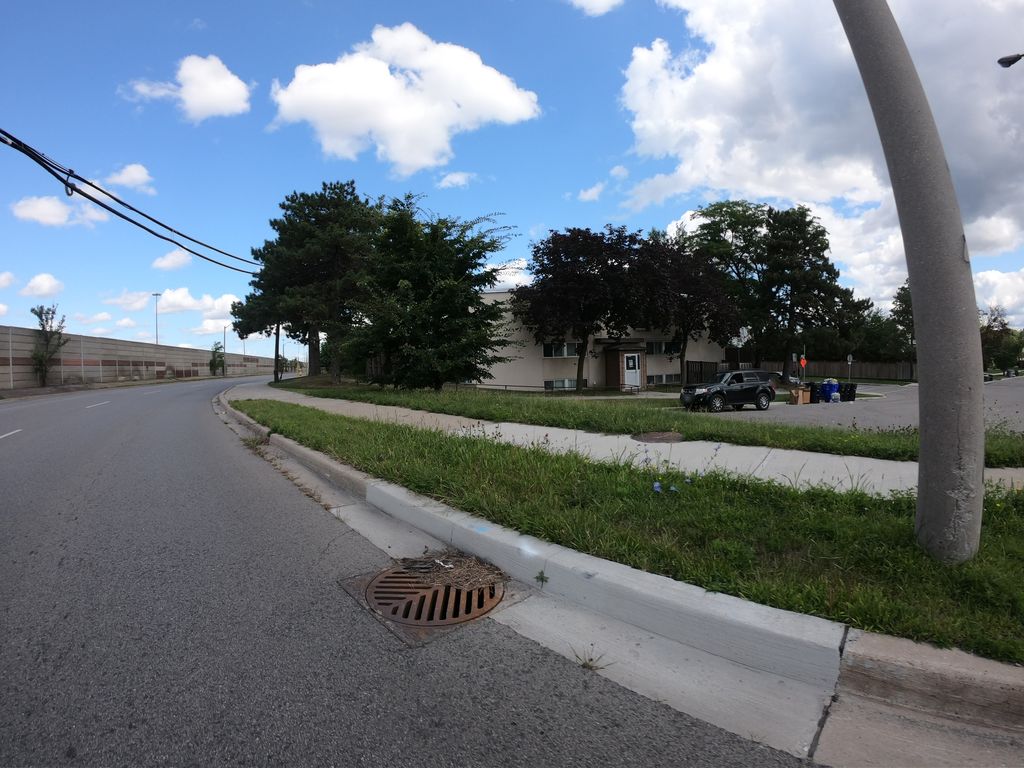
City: toronto